Aerial crown-view tile of a tropical tree (Barro Colorado Island, Panama), acquired 20250317:
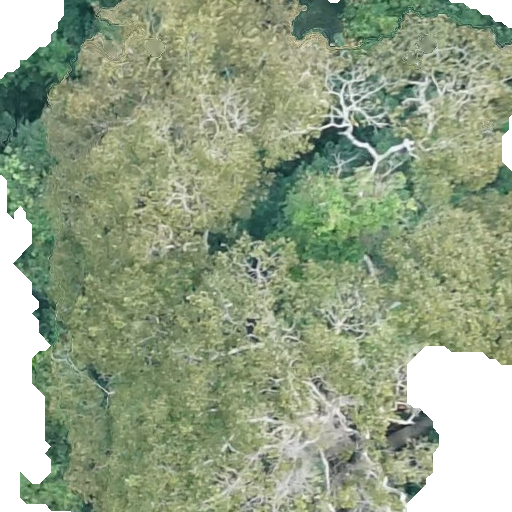
Species: Dipteryx oleifera
GBIF accepted scientific name: Dipteryx oleifera
Crown area: 417.892 m²